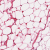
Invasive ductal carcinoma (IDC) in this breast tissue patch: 0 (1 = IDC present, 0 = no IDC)